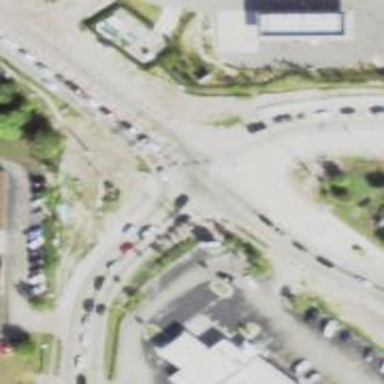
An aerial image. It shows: Uncontrolled road crossing.